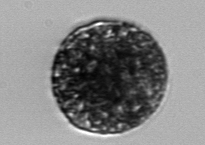
Label: Vicicitus_globosus